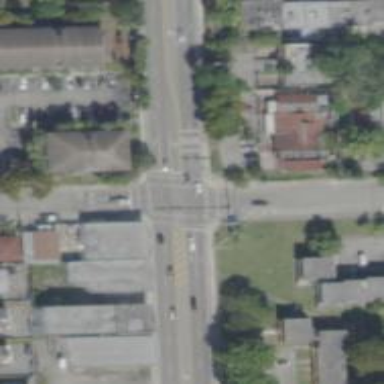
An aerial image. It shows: Asphalt footway with marked crossing lines.